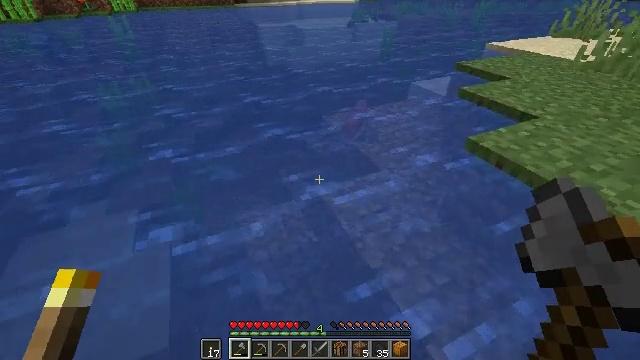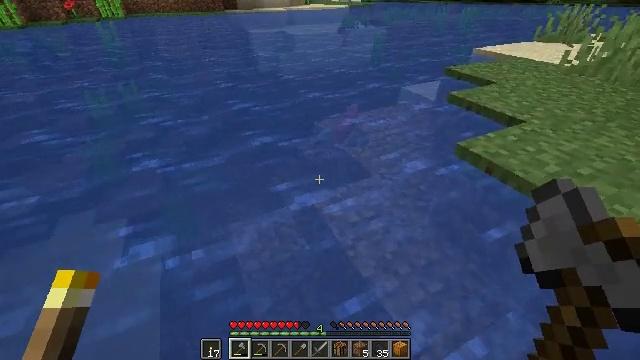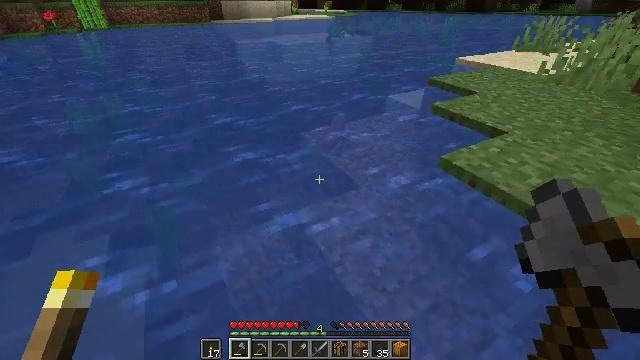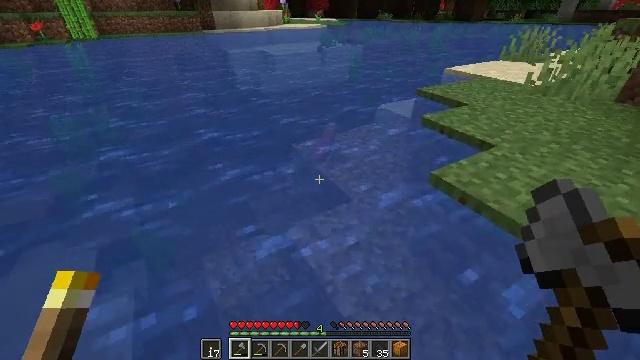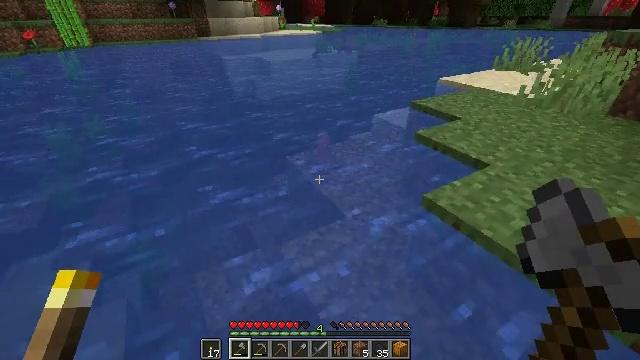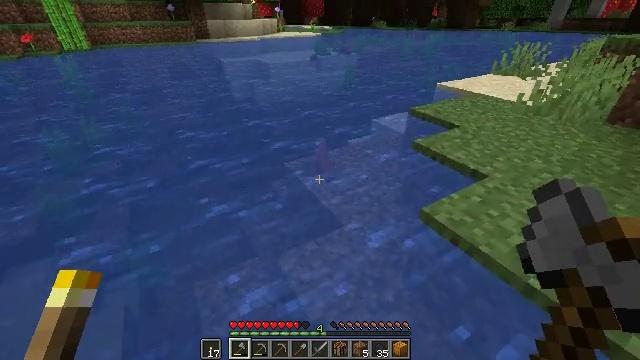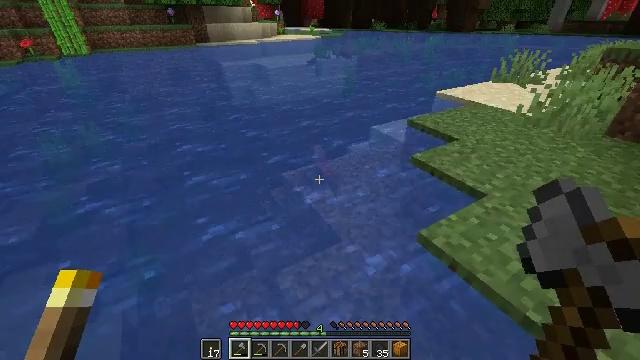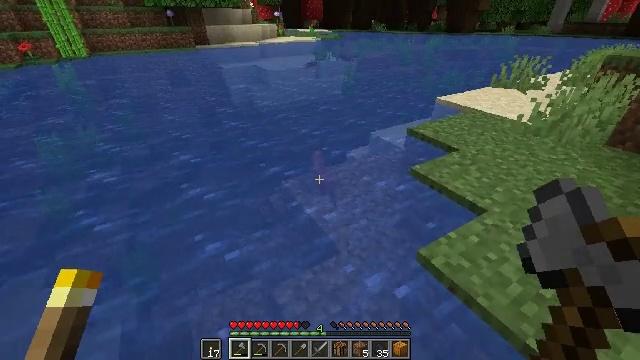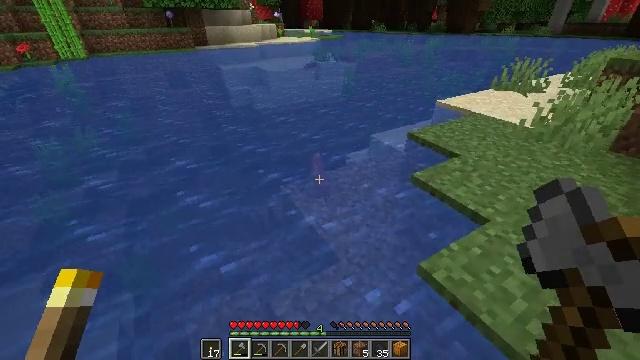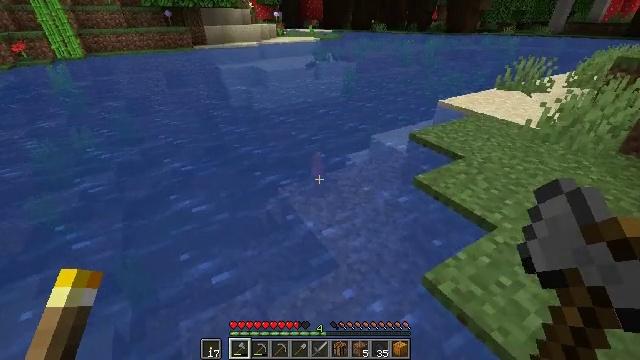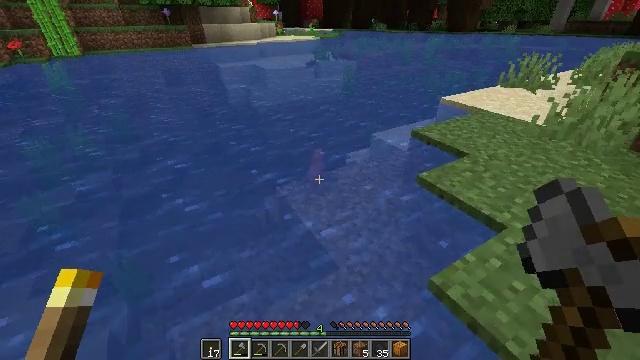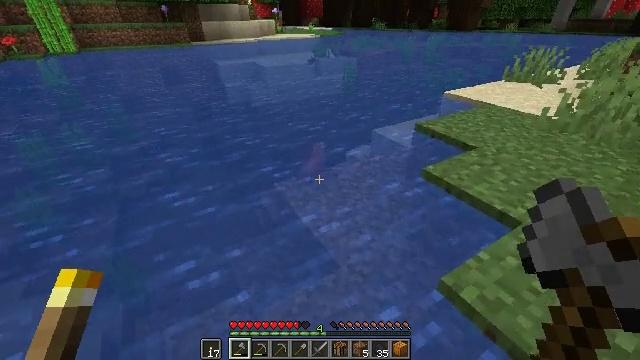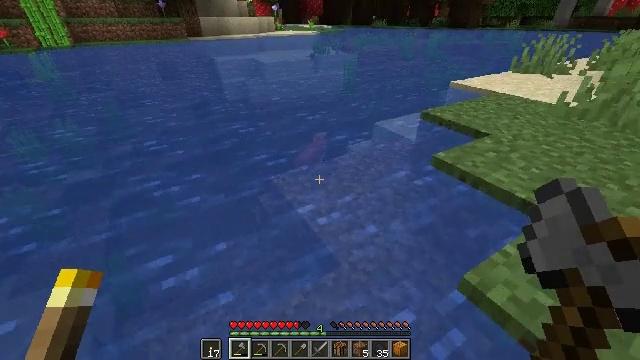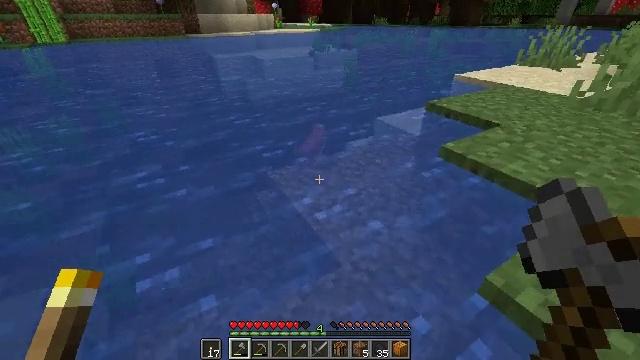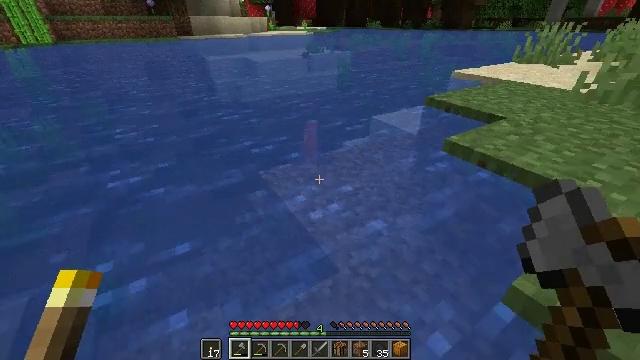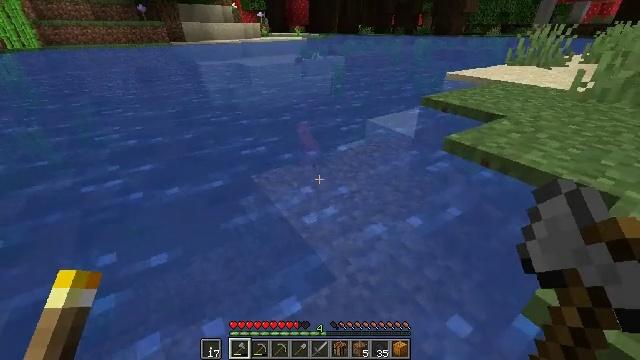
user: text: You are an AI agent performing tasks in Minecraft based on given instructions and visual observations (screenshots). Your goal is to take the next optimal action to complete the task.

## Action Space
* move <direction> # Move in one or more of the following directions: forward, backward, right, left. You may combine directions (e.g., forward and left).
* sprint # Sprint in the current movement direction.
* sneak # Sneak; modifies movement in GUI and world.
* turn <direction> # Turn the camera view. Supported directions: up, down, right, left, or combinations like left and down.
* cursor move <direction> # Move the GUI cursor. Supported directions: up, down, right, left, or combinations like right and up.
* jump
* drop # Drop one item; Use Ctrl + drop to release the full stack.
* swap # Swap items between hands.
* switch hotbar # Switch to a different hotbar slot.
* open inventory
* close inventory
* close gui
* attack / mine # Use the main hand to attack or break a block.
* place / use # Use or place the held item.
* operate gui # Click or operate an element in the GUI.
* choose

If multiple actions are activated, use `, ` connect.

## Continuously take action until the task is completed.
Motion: motion action
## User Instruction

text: Kill aquatic mobs.
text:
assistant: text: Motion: move forward and move right, turn right, jump
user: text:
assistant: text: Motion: move forward, turn right and up, jump
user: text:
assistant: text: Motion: move forward, turn right and up, jump
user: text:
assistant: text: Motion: move forward, jump
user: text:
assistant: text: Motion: move forward, jump
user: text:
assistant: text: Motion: move forward, jump
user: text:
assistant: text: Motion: move forward
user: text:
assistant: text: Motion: move forward
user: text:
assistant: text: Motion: move forward
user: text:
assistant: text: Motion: move forward
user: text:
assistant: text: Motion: move forward
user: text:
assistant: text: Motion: move forward
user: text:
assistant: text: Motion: move forward
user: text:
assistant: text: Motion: move forward, turn right
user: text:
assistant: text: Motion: move forward, turn right and up
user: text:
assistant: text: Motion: move forward
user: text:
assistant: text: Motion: move forward
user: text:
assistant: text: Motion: move forward
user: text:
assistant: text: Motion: move forward
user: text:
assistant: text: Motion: move forward
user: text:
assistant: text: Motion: move forward
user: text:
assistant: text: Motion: move forward
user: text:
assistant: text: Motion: move forward
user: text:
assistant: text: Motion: move forward
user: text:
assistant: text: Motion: move forward, turn up
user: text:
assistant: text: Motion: move forward, turn up
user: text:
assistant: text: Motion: move forward
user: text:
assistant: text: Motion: move forward, attack / mine
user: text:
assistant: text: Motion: move forward, attack / mine
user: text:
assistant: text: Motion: move forward, attack / mine